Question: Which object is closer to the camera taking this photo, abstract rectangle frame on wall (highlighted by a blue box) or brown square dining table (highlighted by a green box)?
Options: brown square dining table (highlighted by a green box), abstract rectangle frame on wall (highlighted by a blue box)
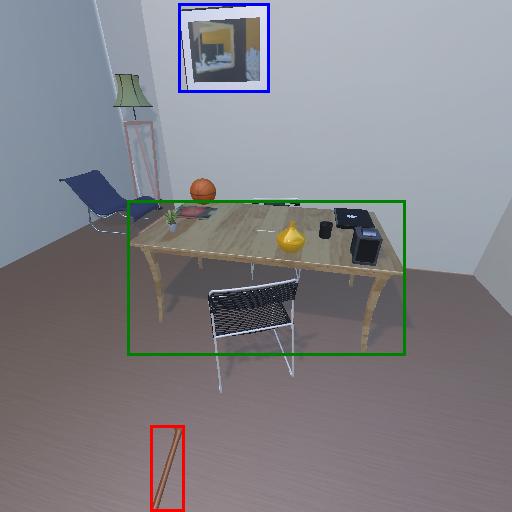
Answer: brown square dining table (highlighted by a green box)